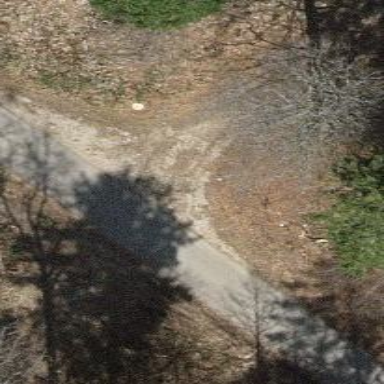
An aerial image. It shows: Well-maintained track road with grade 1 tracktype.